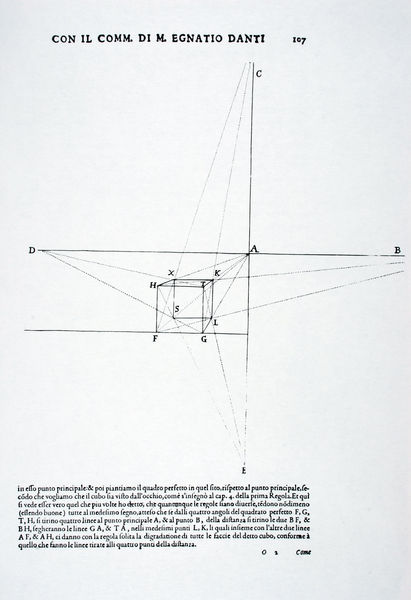
Titel: Le due Regole della Prospettiva practica, Seite 107
Künstler: Jiacomo Barozzi da Vignola
Standort: London
Institution: British Library
Schlagwörter: körper, weiß, dreieck, grau, raum, schwarz, skizze, zeichnung, architektur, spiegelung, blatt, schrift, papier, italien, perspektive, studie, übung, flächen, formen, grafik, graphik, linien, inschrift, zahlen, gerade, striche, fluchtlinien, punkte, buch, kreuz, stern, strahlen, linie, technik, zentralperspektive, druck, druckgraphik, titel, seite, illustration, schwarzweiß, text, buchstabe, buchstaben, strich, beschriftung, bleistift, entwurf, schriftbild, würfel, buchseite, ecken, geometrisch, seiten, quader, zahl, ziffer, fluchtpunkt, dante, konstruktion, diagonale, plan, achse, achsen, viereckig, zeilen, absatz, lineal, auszug, entwicklung, geometrie, quadrat, viereck, geraden, beschreibung, legende, wissenschaft, parallelen, konstruktionszeichnung, traktat, aufriss, zeichung, brunellesci, winkel, verbindungen, latein, kubus, da vinci, messungen, berechnung, maße, mathematik, projektion, anleitung, angaben, theorie, senkrechte, italienisch, abstand, koordinaten, krauz, druckschrift, flugzeug, rechter winkel, blocksatz, entfernung, lehrbuch, regeln, diagramm, isometrie, hilfslinien, waagerechte, konstruktionslinien, lienien, pythagoras, mathe, mathematisch, winkeö, danti, egnatio, con, koordinatensystem, brunelesci, dimensionen, kkordinaten, konstruktionslinie, nullpunkt, senkreche, s, g, m, h, il, 15. jahrhundert, comm, nzeichnung, abcd, 107, ingnatius, con il, wissenshcaft, orientierungspunkte